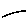
Label: line